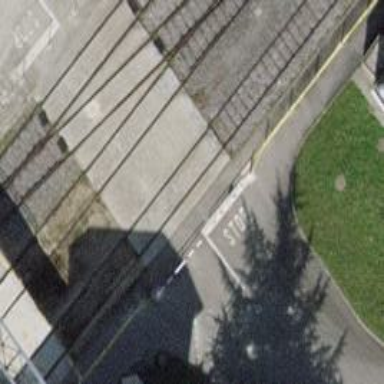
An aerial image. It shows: Railway level crossing.